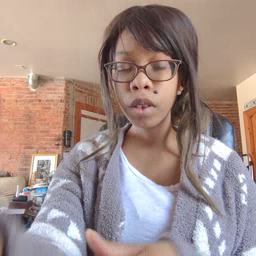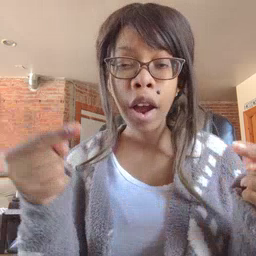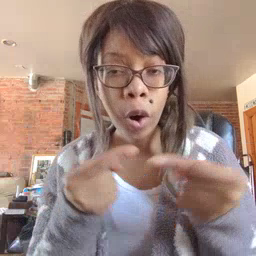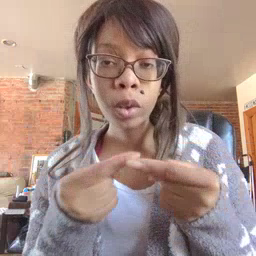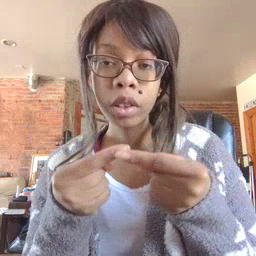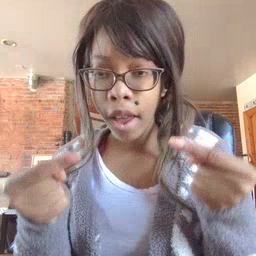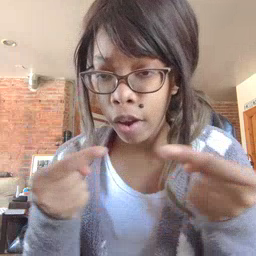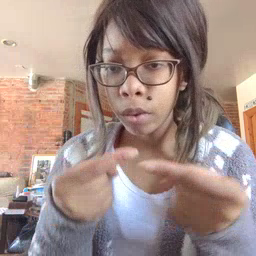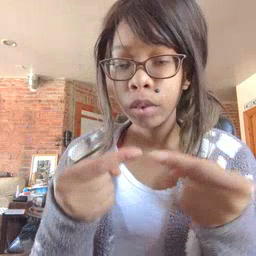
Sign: owie